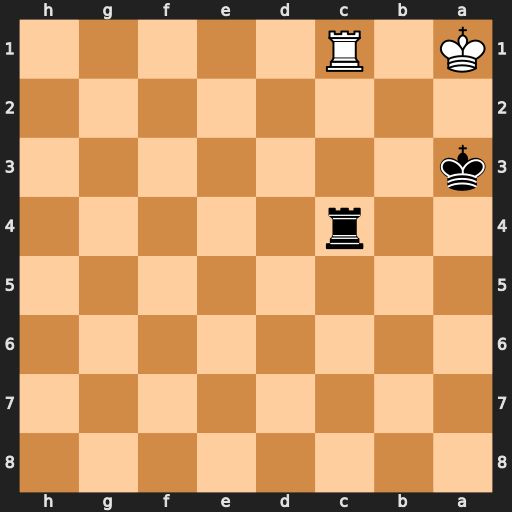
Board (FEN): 8/8/8/8/2r5/k7/8/K1R5
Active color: b
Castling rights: -
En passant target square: -
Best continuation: Rxc1#